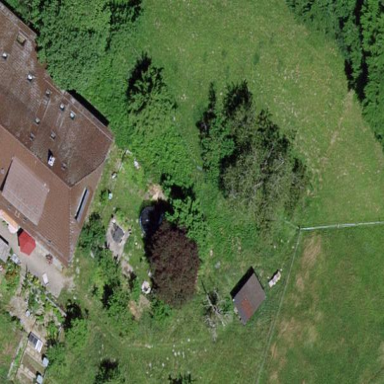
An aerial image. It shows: Farmyard area.